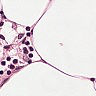
Metastatic tissue present: no